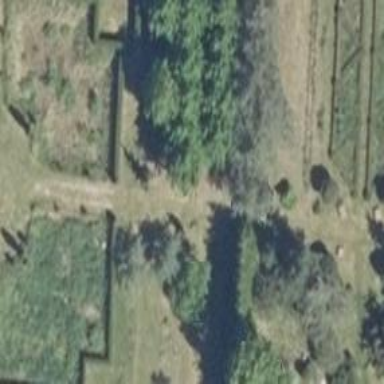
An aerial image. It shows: Row of trees in natural setting.